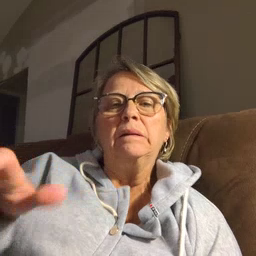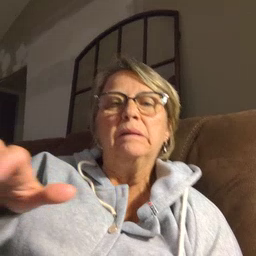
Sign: hot